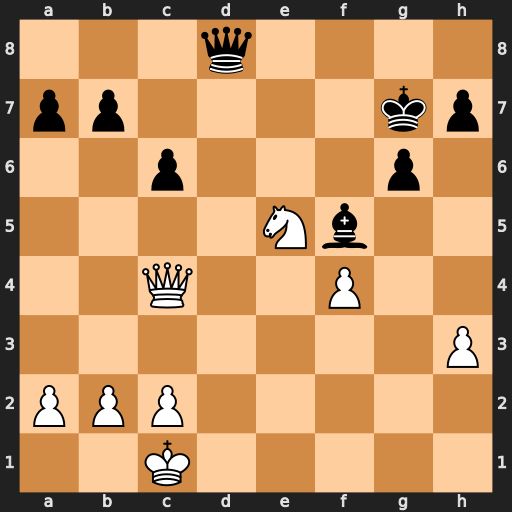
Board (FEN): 3q4/pp4kp/2p3p1/4Nb2/2Q2P2/7P/PPP5/2K5
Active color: w
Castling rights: -
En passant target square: -
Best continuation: Qf7+ Kh6 Qxf5 gxf5 Nf7+ Kh5 Nxd8